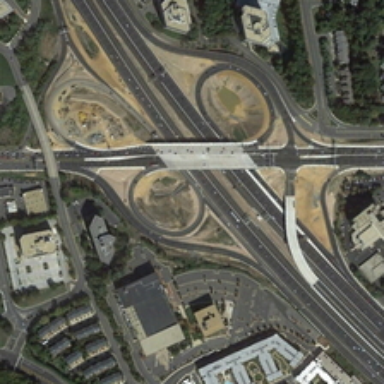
The ease of the road are surrounded by lots of buildings .